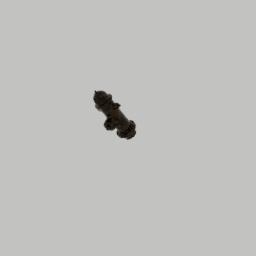
Label: architecture